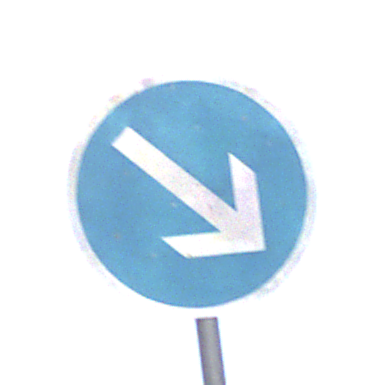
Verkehrszeichen: VorgeschriebeneVorbeifahrtRechts
Umgebung: Outdoor, Urban
Tageszeit: MorningAfternoon
Wetter: PartlyCloudy
Licht: Natural
Jahreszeit: NotSpecified
Kontrast: LowContrast